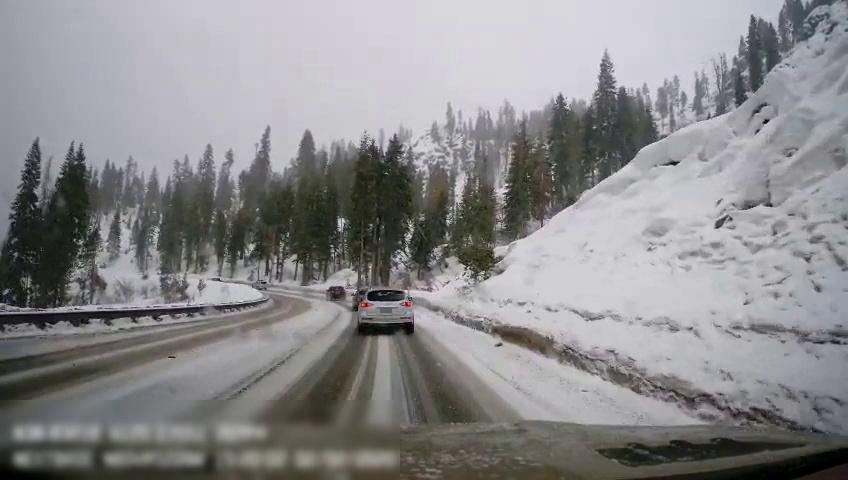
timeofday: Day
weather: Snowy
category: Drivable Space
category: Vehicles | SUV
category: Vehicles | Car
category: Vehicles | Car
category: Vehicles | SUV